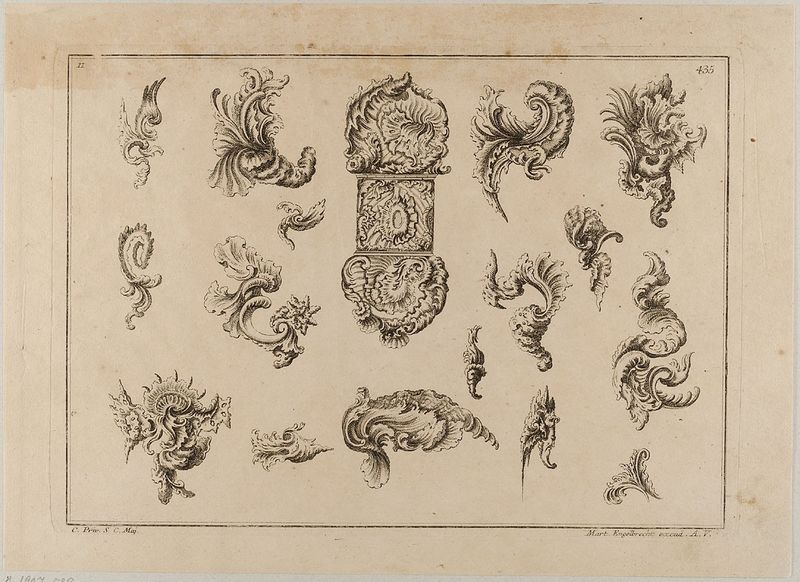
Titel: Einzelmotive aus Muschelwerk
Künstler: Martin Engelbrecht
Standort: Hamburg
Institution: Museum für Kunst und Gewerbe Hamburg
Schlagwörter: weiß, schwarz, zeichnung, muster, ornament, barock, rahmen, rokoko, schrift, grafik, graphik, floral, ornamente, fotografie, photographie, unterschrift, dose, druck, druckgraphik, druckgrafik, radierung, seite, trommel, buchseite, kunstgewerbe, muschel, kanister, eimer, kunsthandwerk, spiralen, verzierungen, objekte, rocaille, style, reproduktionen, barockzeit, barockzeitalter, industriedesign, druckerzeugnisse, muschelwerk, büchse, behälter, ornamentstich, vorlageblätter